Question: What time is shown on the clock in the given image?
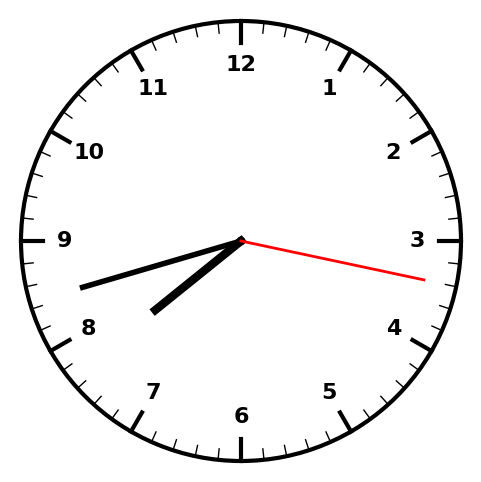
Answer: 07:42:17